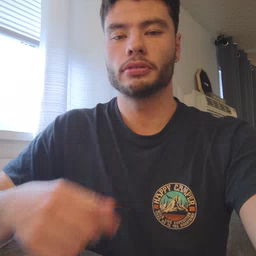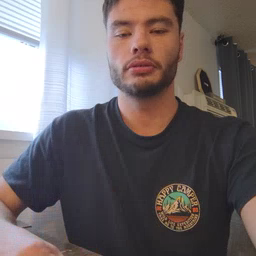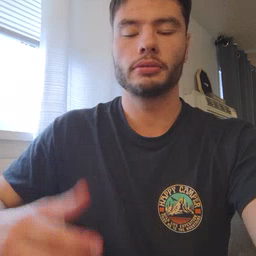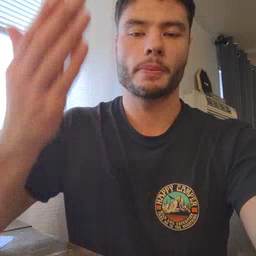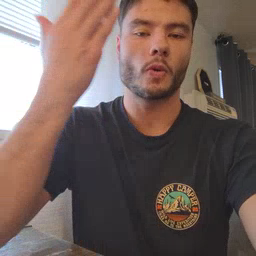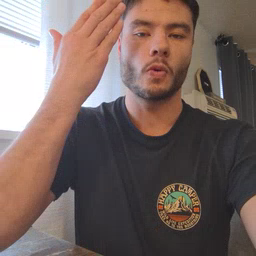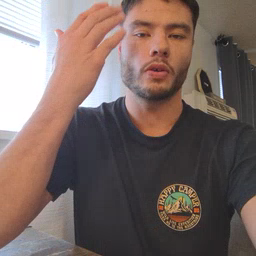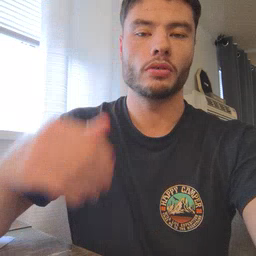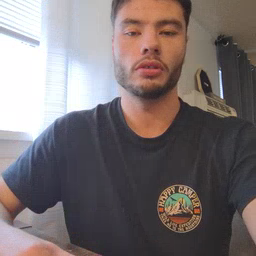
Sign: morning